Question: Hey, i'm trying to get a project to work, but i am having trouble with the rewrite module.
I'm running Wamp over Windows XP. I changed httpd.conf to change the root of localhost to:
'''
DocumentRoot "C:/wamp/www/project/docroot/"
'''
I have htaccess
'''
RewriteEngine On
RewriteBase /
'''
my Apache has the rewrite module Activated.
my base_url() in config.php is '<URL>'
in routes.php i have:
'''
$route['default_controller'] = "home";
$route['our-recipes'] = "recipes";
and more pairs
'''
when i point the browser to <URL>' i get the same result.
this is my folder structure:

Can anyone please solve this for me??
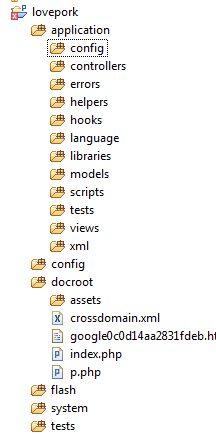
Answer: Give this a shot (taken from the <URL>
'''
<IfModule mod_rewrite.c>
RewriteEngine On
RewriteBase /
#Removes access to the system folder by users.
#Additionally this will allow you to create a System.php controller,
#previously this would not have been possible.
#'system' can be replaced if you have renamed your system folder.
RewriteCond %{REQUEST_URI} ^system.*
RewriteRule ^(.*)$ /index.php?/$1 [L]
#When your application folder isn't in the system folder
#This snippet prevents user access to the application folder
#Submitted by: Fabdrol
#Rename 'application' to your applications folder name.
RewriteCond %{REQUEST_URI} ^application.*
RewriteRule ^(.*)$ /index.php?/$1 [L]
#Checks to see if the user is attempting to access a valid file,
#such as an image or css document, if this isn't true it sends the
#request to index.php
RewriteCond %{REQUEST_FILENAME} !-f
RewriteCond %{REQUEST_FILENAME} !-d
RewriteRule ^(.*)$ index.php?/$1 [L]
</IfModule>
<IfModule !mod_rewrite.c>
# If we don't have mod_rewrite installed, all 404's
# can be sent to index.php, and everything works as normal.
# Submitted by: ElliotHaughin
ErrorDocument 404 /index.php
</IfModule>
'''